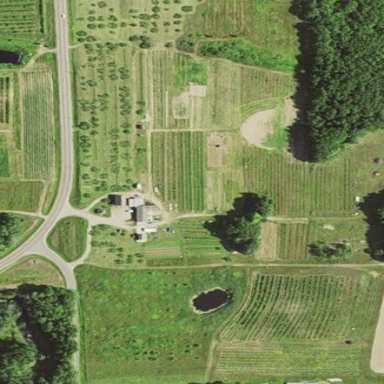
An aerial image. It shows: Orchard.